Field crop: maize
Growth stage: 2
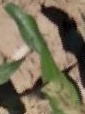
Species: maize